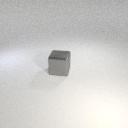
large gray metal cube